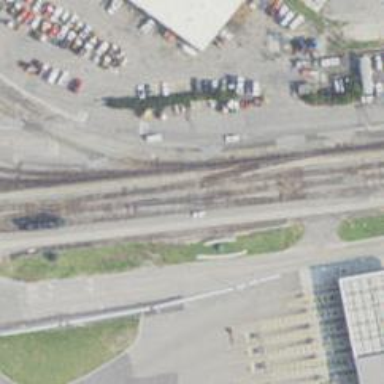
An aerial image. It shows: Railway yard used for servicing trains.